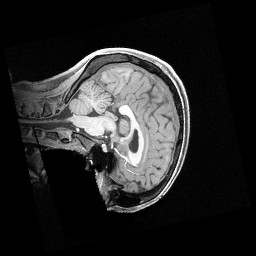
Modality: T1w
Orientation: sagittal
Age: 25
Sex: female
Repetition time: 2.4 s
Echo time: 0.00222 s